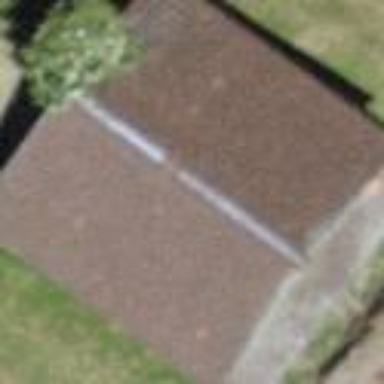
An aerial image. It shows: Barn.